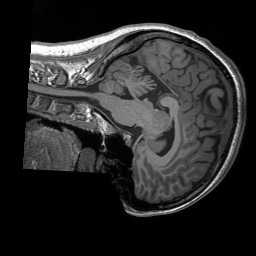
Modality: T1w
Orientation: sagittal
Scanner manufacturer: siemens
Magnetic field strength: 3 T
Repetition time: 1.76 s
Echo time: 0.0022 s